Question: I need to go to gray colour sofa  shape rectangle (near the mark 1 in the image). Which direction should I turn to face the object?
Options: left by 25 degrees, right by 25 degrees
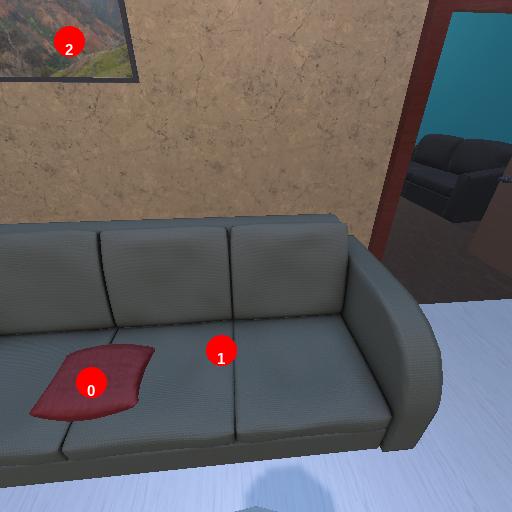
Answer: left by 25 degrees